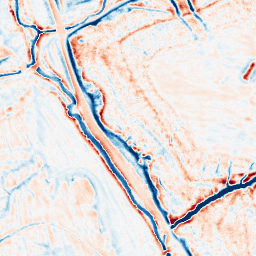
Category: edge_preserving
Decomposition family: bilateral
Decomposition parameters: d: 15
sigma_color: 75
sigma_space: 150
Upsampling method: bicubic
Upsampling parameters: scale: 2
Upsampling scale: 2